Question: I would like to center the elements in my form without moving the text or buttons from being aligned on the left.
So it would look like this:

The bottom square is supposed to be a button.
I want it centered, but the '<center>' tag moves the text and button so they're centered to the input box.
Here is my code:
'''
<form action="login.php" method="post">
<div class="aside">
<div id="center">
Username:<br>
<input type="text" name="username"><br>
Password:<br>
<input type="password" name="passwor"><br>
<input type="submit" class="button" name="submit" value="Login"><br><br>
</div>
</div>
</form>
'''
and the css:
'''
#center{
width: 250px;
margin-left: auto;
margin-right: auto;
}
div.aside {
margin-left: 15px;
margin-top: 10px;
width: 250px;
background: #f5f5f5;
border: 1px solid #e9e9e9;
line-height: 150%;
}
div.aside .button{
padding:3px;
width: 50px;
margin-top: 3px;
background-color: #00A1E6;
border: 1px solid #0184BC;
text-decoration:none;
color: #ffffff;
text-align: center;
-webkit-appearance: none;
}
'''
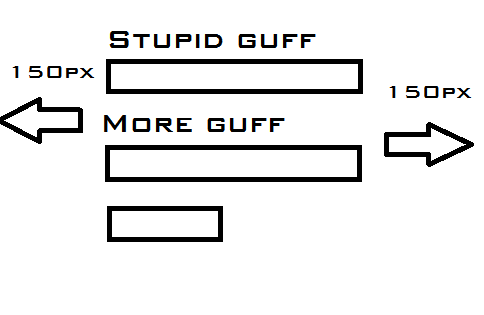
Answer: You could make a parent div set to a max-width, and a child div with your content (left-aligned, smaller width) and use 'margin-left:auto;margin-right:auto;' to center the child within the parent. However if you do this, you will need to set the width of your child div.
<URL>